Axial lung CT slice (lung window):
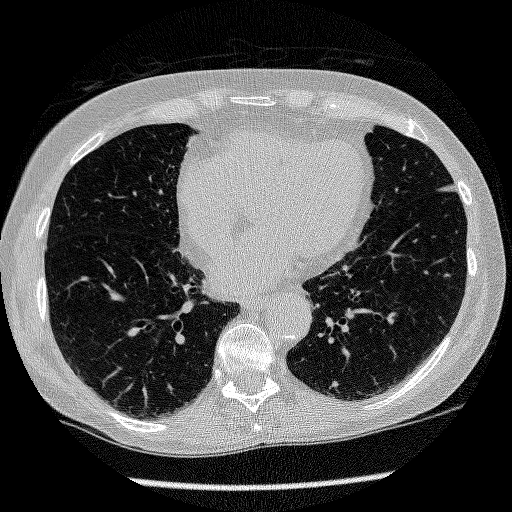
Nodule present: yes
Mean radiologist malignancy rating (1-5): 3.25